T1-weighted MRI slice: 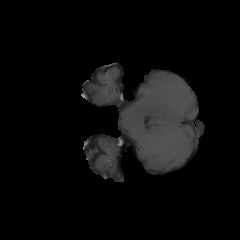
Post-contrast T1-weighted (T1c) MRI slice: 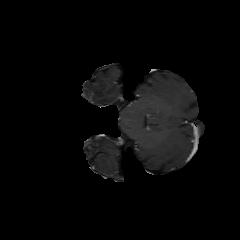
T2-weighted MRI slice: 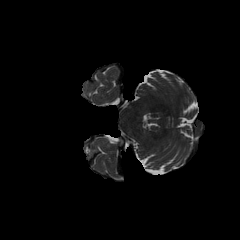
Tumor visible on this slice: no